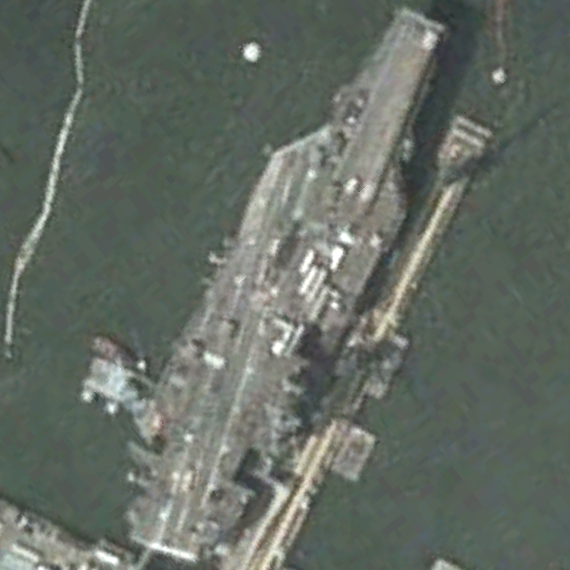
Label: aircraft_carrier